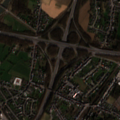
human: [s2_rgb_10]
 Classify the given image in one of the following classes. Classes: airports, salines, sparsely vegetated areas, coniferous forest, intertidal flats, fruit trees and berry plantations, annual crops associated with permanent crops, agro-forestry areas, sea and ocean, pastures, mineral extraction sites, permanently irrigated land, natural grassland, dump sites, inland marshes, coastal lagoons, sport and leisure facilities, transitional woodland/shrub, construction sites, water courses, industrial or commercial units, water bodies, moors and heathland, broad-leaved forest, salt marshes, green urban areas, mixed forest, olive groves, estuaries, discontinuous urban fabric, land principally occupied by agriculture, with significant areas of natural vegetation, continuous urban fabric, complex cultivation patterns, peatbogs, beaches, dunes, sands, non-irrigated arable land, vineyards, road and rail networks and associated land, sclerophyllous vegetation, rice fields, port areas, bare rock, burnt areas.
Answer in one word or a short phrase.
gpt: discontinuous urban fabric, industrial or commercial units, road and rail networks and associated land, pastures, complex cultivation patterns, moors and heathland